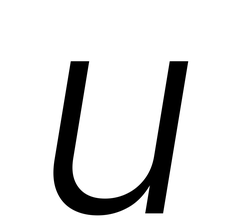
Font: Inter-Italic_Light_Italic